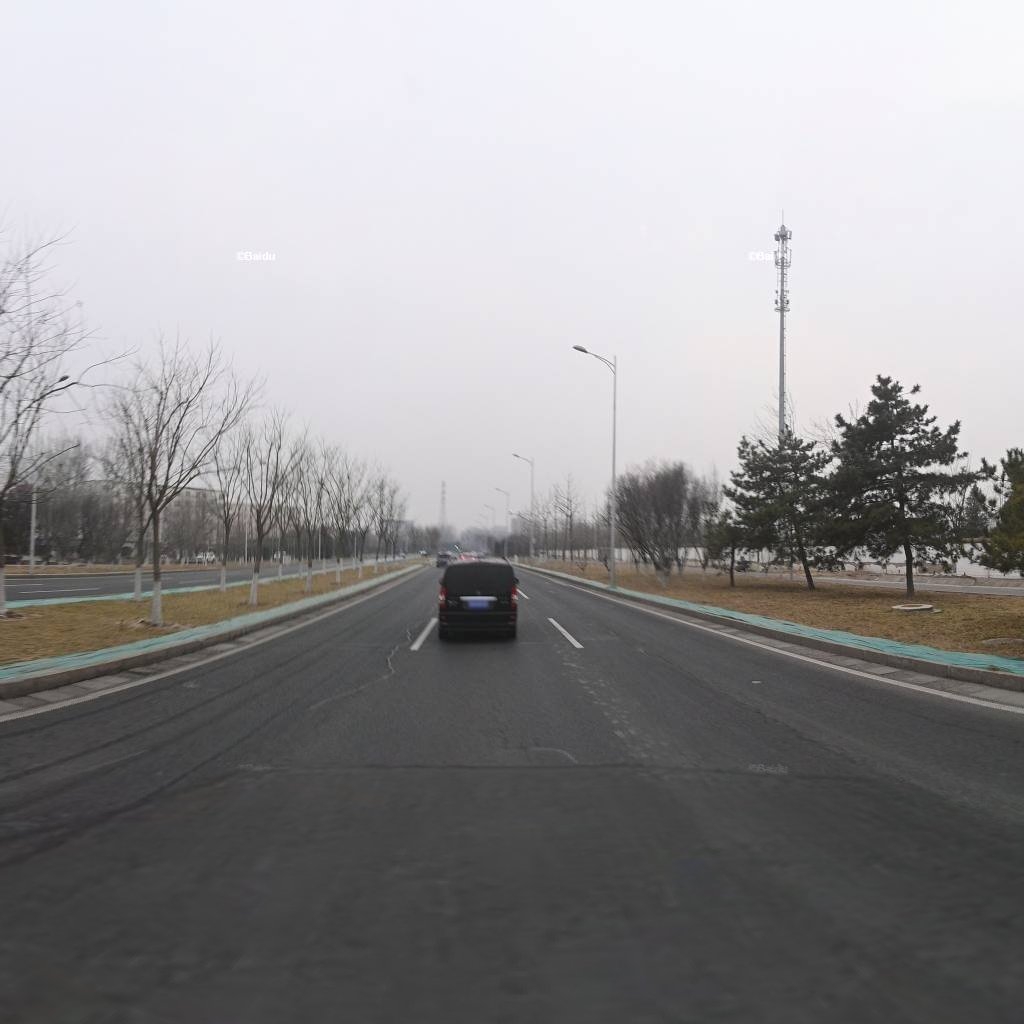
Region: Haidian
Road damage annotations: longitudinal patch, transverse patch, longitudinal crack, longitudinal crack